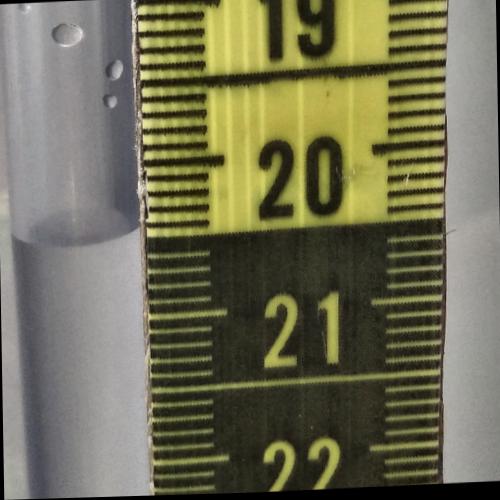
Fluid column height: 20.4 cm